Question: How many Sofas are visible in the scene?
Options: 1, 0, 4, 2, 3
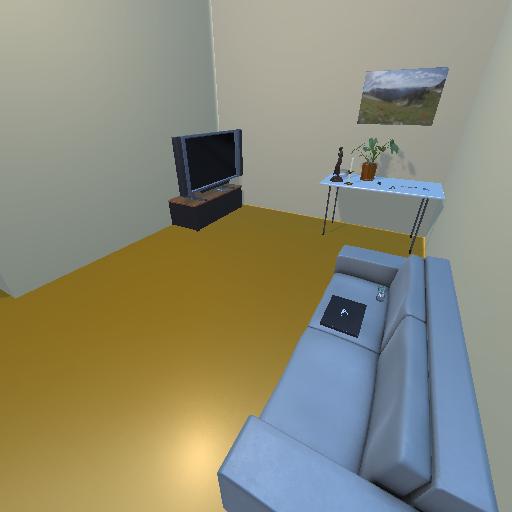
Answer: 1